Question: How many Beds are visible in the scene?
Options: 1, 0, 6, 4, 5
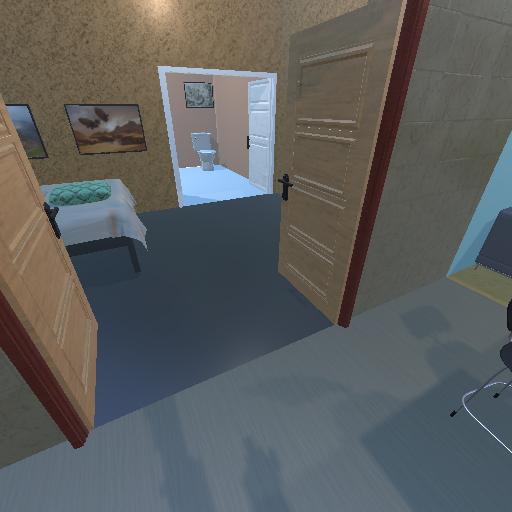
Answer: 1